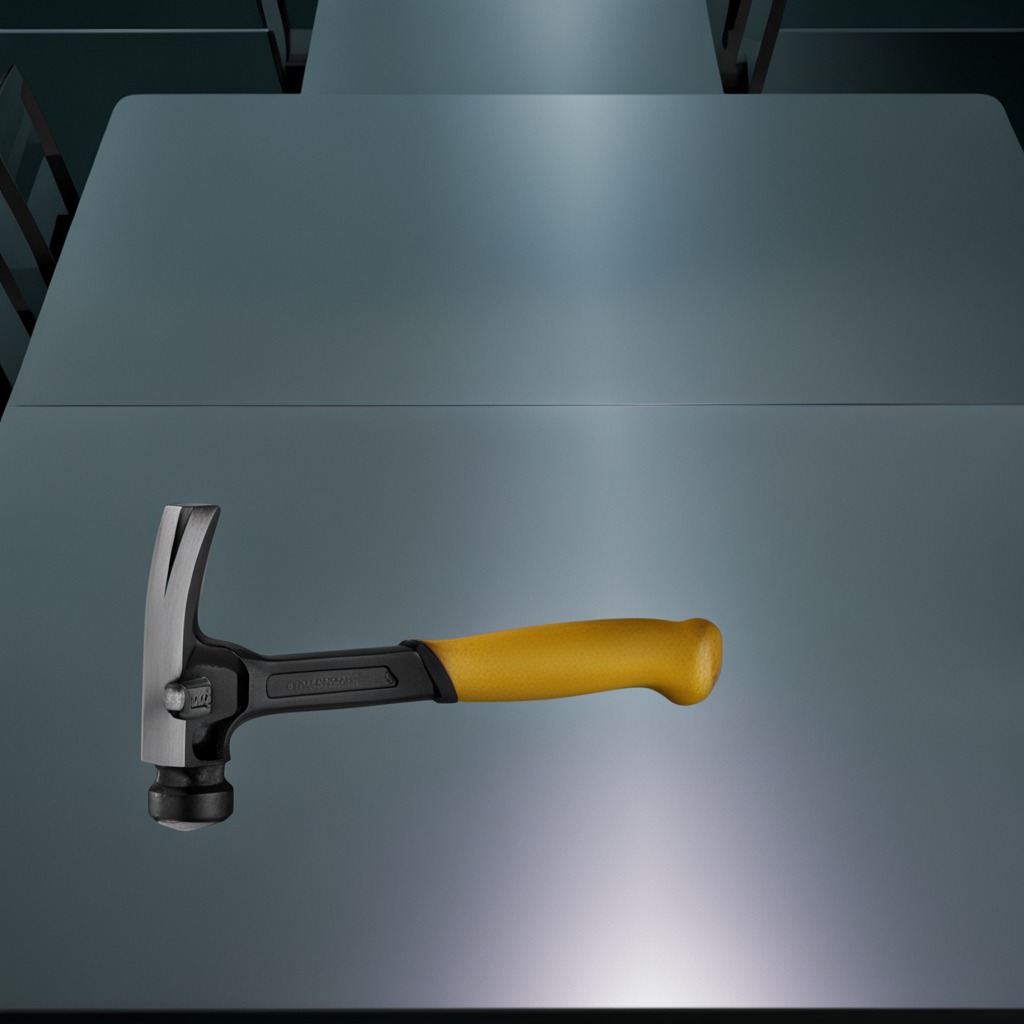
A hammer is lying on the clean empty table in a railway signal maintenance room lit by harsh overhead fluorescents photorealistic surface textures crisp shadows high dynamic range